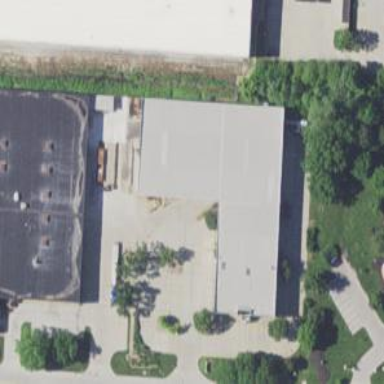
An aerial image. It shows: Building.